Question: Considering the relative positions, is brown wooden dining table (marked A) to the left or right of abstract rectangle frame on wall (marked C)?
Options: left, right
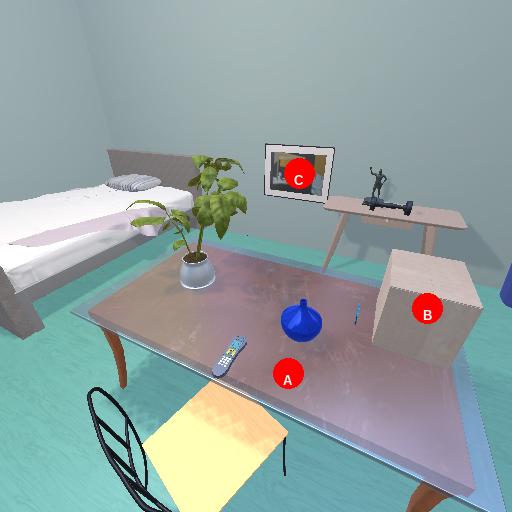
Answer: left